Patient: sex F, age 69
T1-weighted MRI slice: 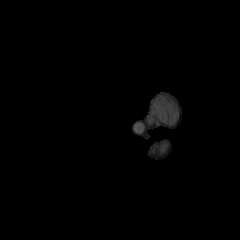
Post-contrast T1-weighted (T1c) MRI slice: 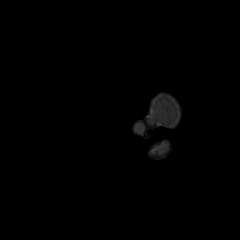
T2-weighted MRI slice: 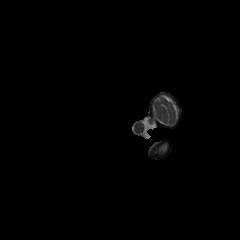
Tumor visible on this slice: no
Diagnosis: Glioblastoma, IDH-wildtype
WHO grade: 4